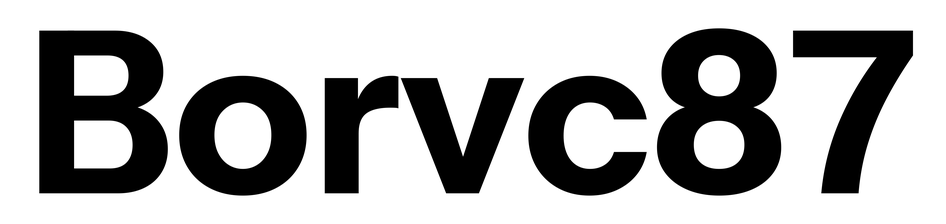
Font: InstrumentSans_Bold